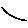
Label: line